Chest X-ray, PA view. Patient: 68 years old, sex M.
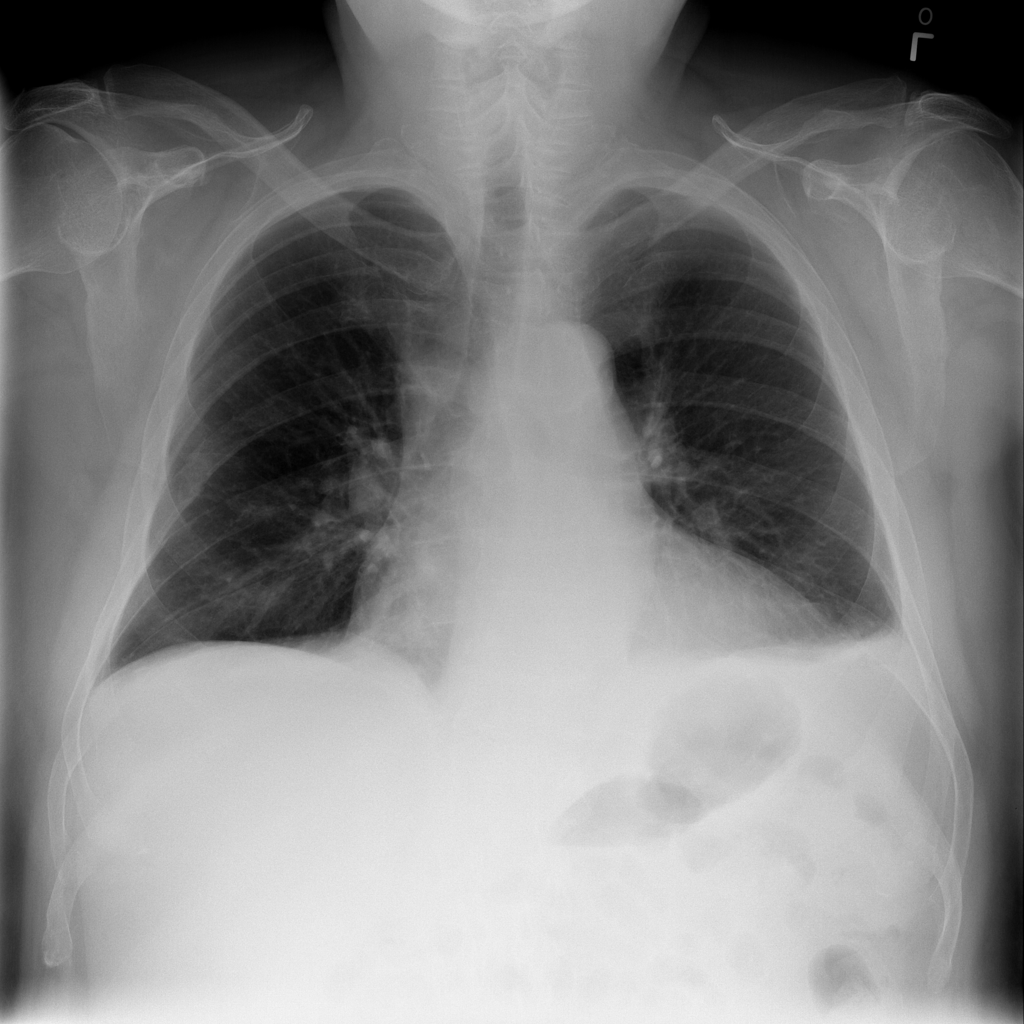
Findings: Atelectasis, Cardiomegaly, Effusion